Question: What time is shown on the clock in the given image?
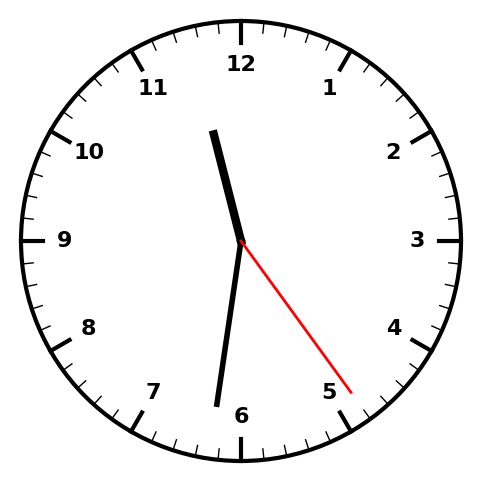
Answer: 11:31:24